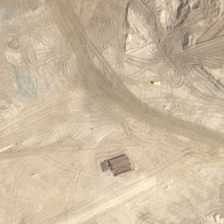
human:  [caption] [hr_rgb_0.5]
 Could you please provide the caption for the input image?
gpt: a vast expanse of land .

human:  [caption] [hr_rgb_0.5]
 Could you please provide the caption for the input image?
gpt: the soil is yellow .

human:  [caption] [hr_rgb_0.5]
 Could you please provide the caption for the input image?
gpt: the bareland is on the side of the land .

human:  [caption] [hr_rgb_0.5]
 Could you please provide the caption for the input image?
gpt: many dark green trees beside the large bareland .

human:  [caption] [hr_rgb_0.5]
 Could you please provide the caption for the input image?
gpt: the bare land is on the side of the land .